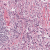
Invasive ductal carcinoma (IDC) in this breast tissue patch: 1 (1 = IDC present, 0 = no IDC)